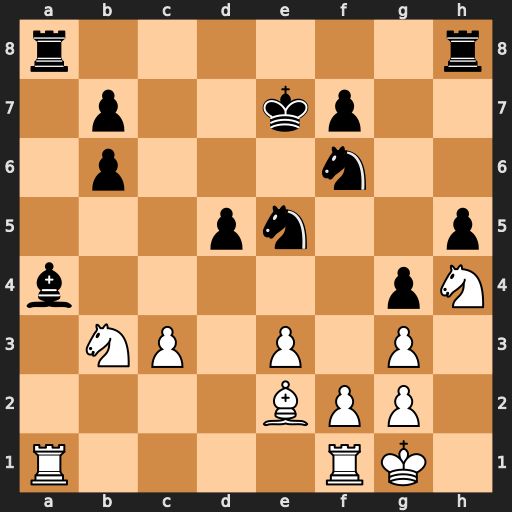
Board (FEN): r6r/1p2kp2/1p3n2/3pn2p/b5pN/1NP1P1P1/4BPP1/R4RK1
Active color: w
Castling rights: -
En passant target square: -
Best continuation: Nf5+ Kd7 Rxa4 Rxa4 Bb5+